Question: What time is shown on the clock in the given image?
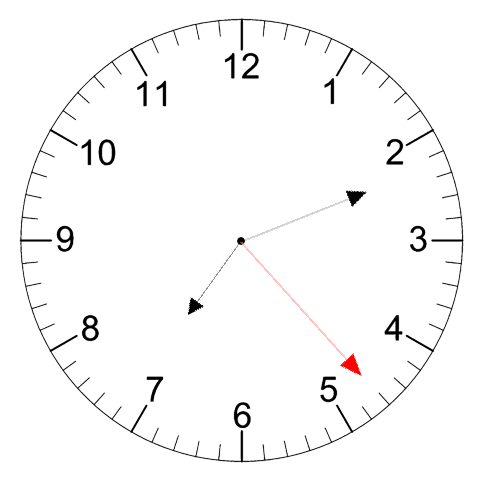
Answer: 07:11:23